Aerial crown-view tile of a tropical tree (Barro Colorado Island, Panama), acquired 20240813:
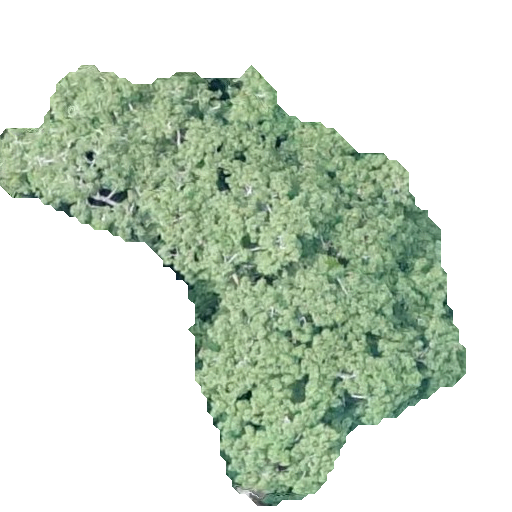
Species: Ceiba pentandra
GBIF accepted scientific name: Ceiba pentandra
Crown area: 163.497 m²